Field crop: maize
Growth stage: 1
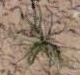
Species: salsola